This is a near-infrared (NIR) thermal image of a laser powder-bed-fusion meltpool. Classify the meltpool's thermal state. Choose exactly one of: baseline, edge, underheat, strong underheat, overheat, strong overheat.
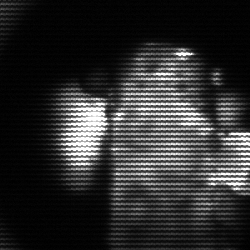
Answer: strong underheat